Question: I added a Response Assertion to my test to hit the home page of our local site. I added this to the "Patterns to Test" in a Response Assertion:
Email
This worked. ( To get that label, I did View Source in Firefox and copied the code including all white space. I then clicked "Add" for the Response Assertion and pasted the copied code directly into JMeter this way. ) When I run my test, my test will pass with just this label as a Pattern to Test. It shows no red errors after running it in JMeter.
However, when I add the following span tag by clicking on "Add" to get a new entry in the same Response Assertion, the test will fail.
1.7.0.147
So, to be clear, I had 2 entries for the same Response Assertion...one for the "Email" label and one for the "footerVer" span. Each of these had their own separate line under the same Response Assertion.
Also, for most tests that passed and did not pass, I had "Main Sample only", "Text Response", and "Contains" selected. I did try to change to "Matches" and "Equals" but I just ended up with different errors. So, I wanted to stay on "Contains" for now since my other entry for the "Email" label worked when I had "Contains" selected.
Under the "View Results Tree", JMeter tells me about this failure when I add the span tag:
Assertion error: false
Assertion failure: true
Assertion failure message: Test failed: text expected to contain /
1.7.0.147
/
I also have had success with other tags like , , , , etc. along the way.
Only the tag seems to be giving me a problem right now. Any ideas?
===============================
Added config:

I am not able to add the full response since it is not my code, but the company's code. But, I can try to get something on here that me be useful in a different way.
This is the response dealing with the version copied verbatim from the response tab within JMeter:
'''
<span class="footerVer">
1.7.0.147
</span>
'''
Hope that helps
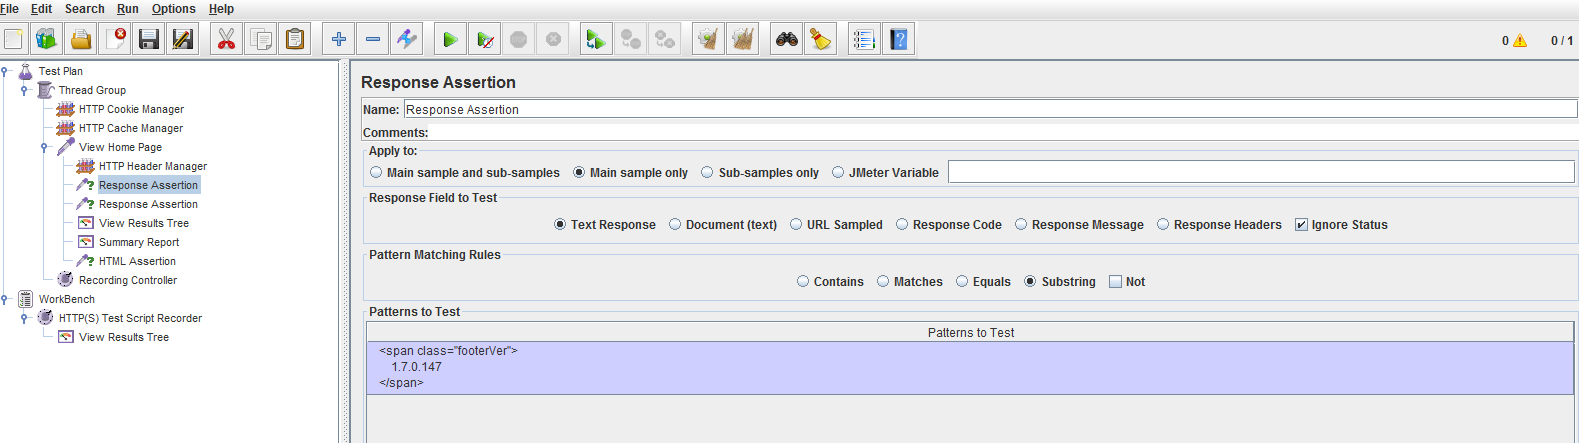
Answer: I would suggest using <URL> for multiline HTML entities parsing as page source may vary and it can be a headache to deal with flaky HTML code.
Following XPath expression validates whether inner text of span with 'footerVer' class equals '1.7.0.147'
'''
//span[@class='footerVer']/text()='1.7.0.147'
'''